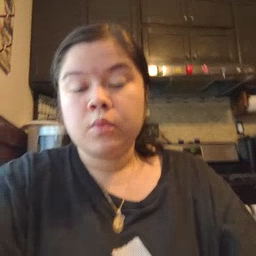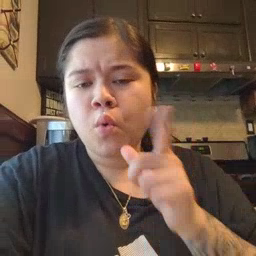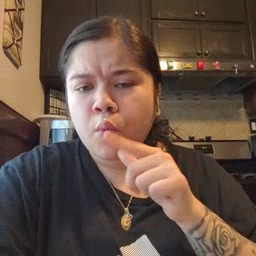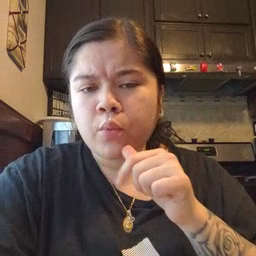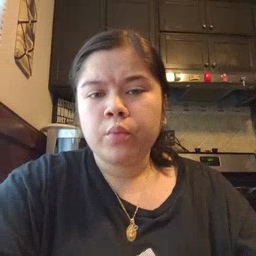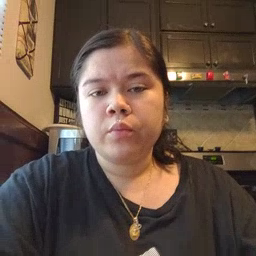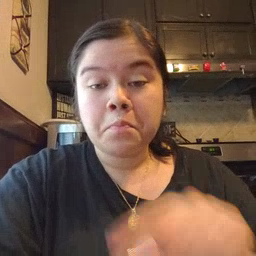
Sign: who